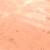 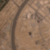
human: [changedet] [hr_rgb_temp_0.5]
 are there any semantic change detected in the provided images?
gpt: Some buildings and some roads appear in the desert.